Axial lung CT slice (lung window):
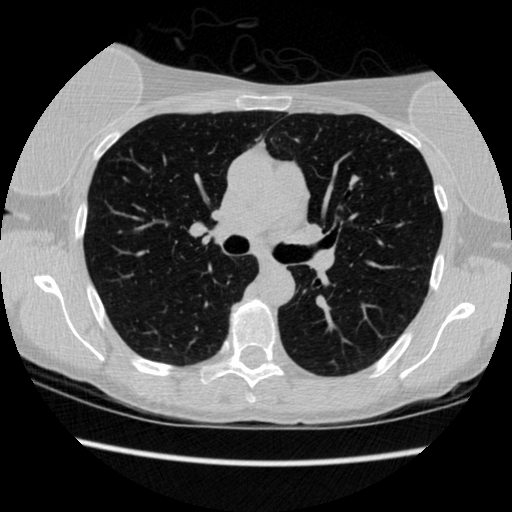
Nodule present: no